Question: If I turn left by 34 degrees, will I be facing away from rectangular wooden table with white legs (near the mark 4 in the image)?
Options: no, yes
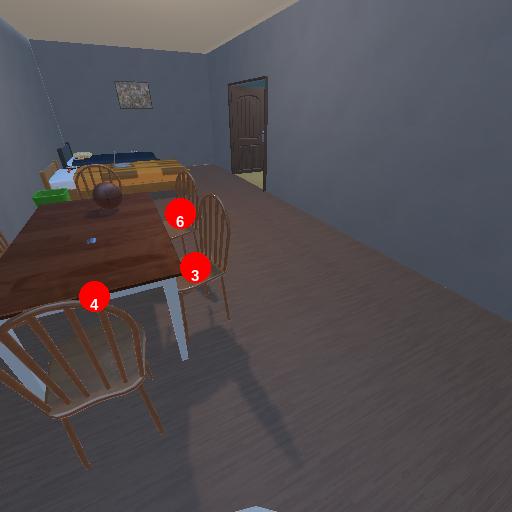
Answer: no